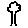
Label: tree